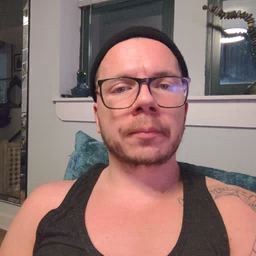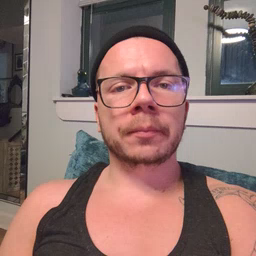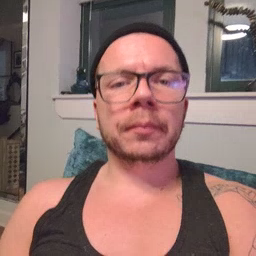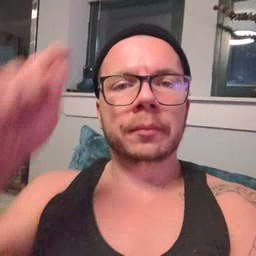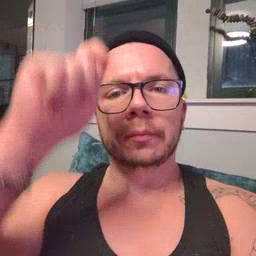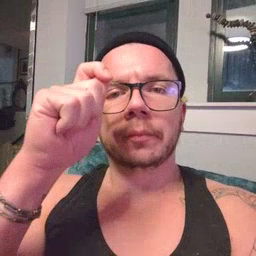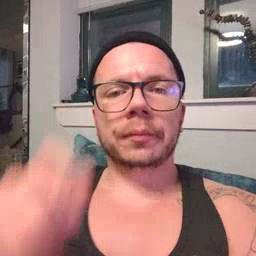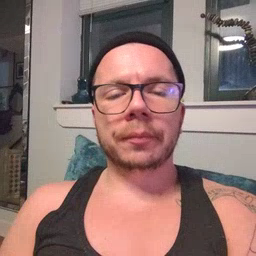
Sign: hat